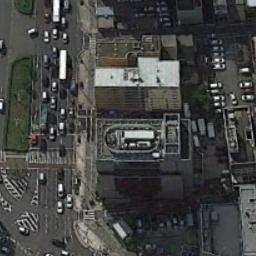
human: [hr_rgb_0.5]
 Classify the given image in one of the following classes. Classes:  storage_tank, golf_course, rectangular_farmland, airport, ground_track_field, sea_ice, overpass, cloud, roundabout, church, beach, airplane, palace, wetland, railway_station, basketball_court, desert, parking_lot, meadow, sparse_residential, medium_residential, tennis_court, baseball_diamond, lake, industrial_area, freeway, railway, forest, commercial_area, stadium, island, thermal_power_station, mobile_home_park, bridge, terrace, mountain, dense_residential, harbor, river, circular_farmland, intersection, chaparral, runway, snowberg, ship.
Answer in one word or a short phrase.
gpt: commercial_area